Field crop: maize
Growth stage: 2
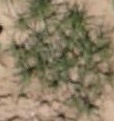
Species: salsola